Question: I use Visual Studio 2012 Color Theme Editor (<URL> "light with dark editor" theme and I have a problem with the quick info color. I want to change the colors because I cannot see it with the current settings.
Which property is for that under Tools->Environment->Fonts and Colors->... ?

Thanks.
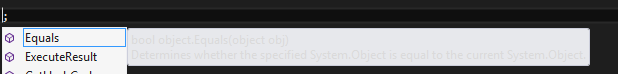
Answer: Go to Tools > Options > Environment > Fonts and Colors, select "Editor tooltips" and then change the Plain text foreground color.